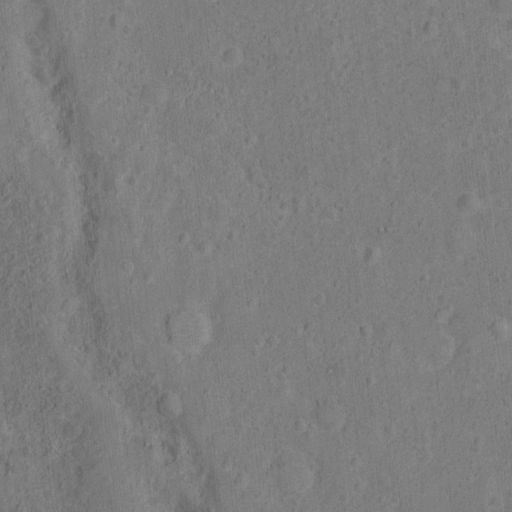
Classes present: Background